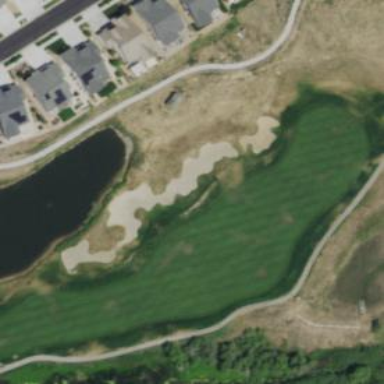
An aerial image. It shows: Sandy area is golf bunker.